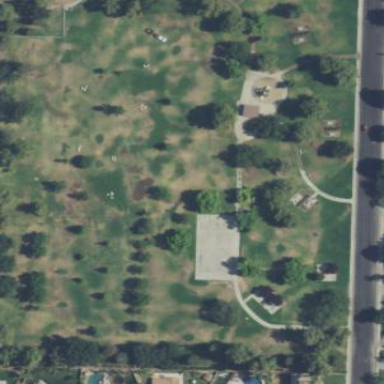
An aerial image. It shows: Park.